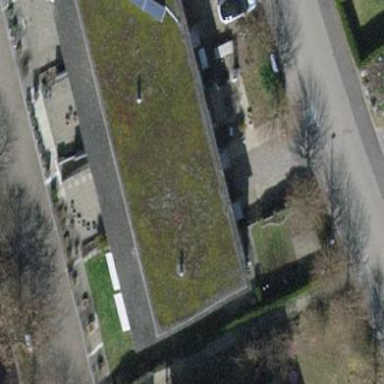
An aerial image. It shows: Terrace building.